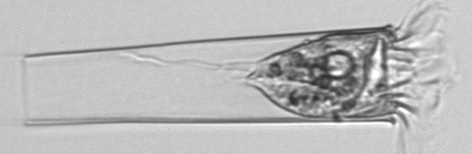
Label: Eutintinnus